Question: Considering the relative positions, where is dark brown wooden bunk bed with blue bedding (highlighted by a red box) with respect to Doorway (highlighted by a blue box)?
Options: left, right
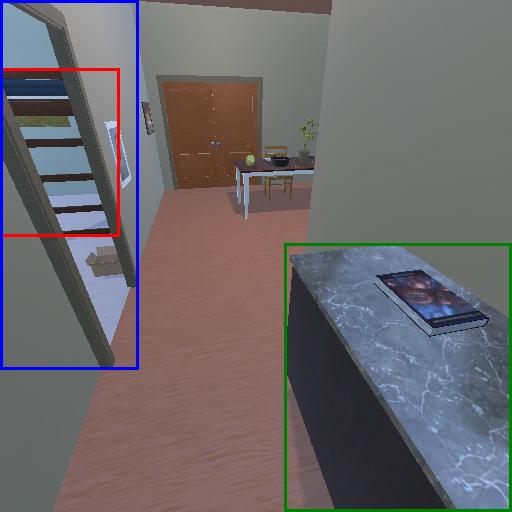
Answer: left